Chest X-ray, AP view. Patient: 26 years old, sex M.
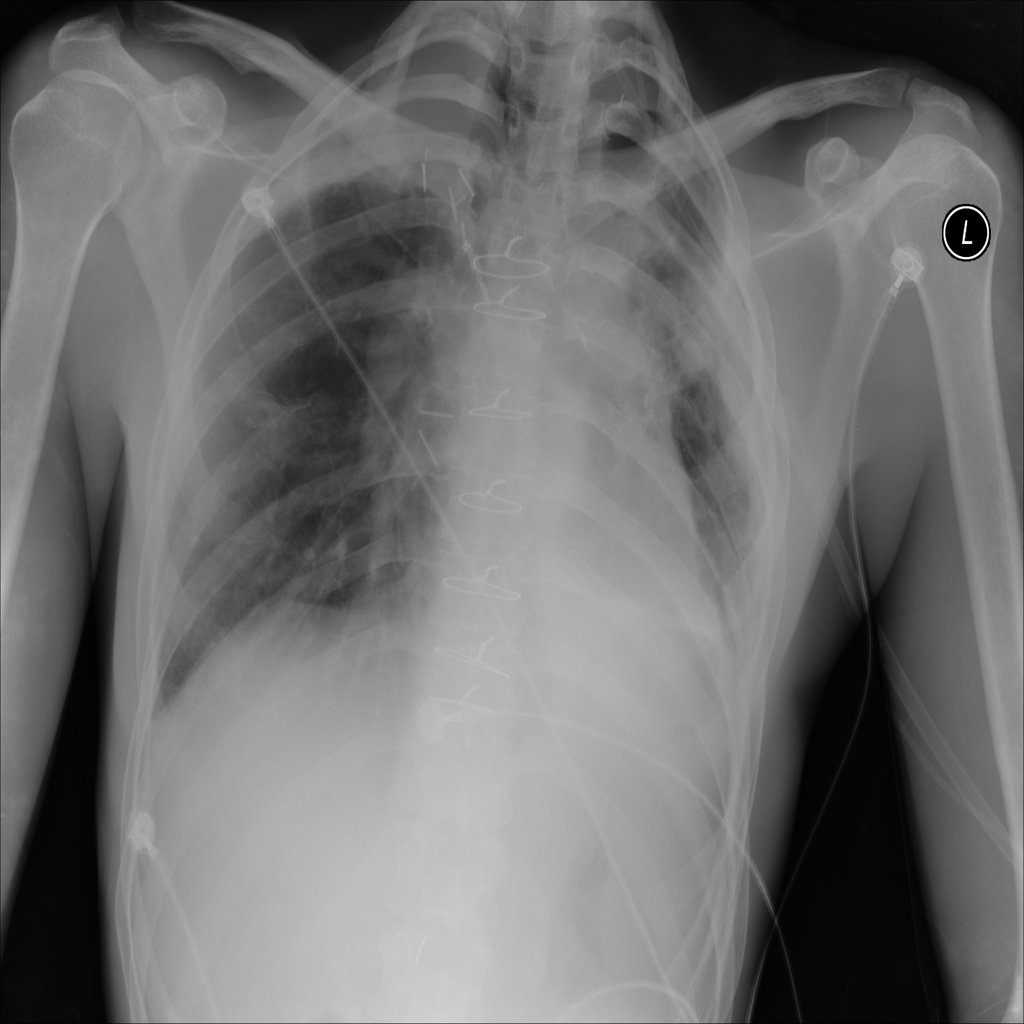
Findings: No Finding